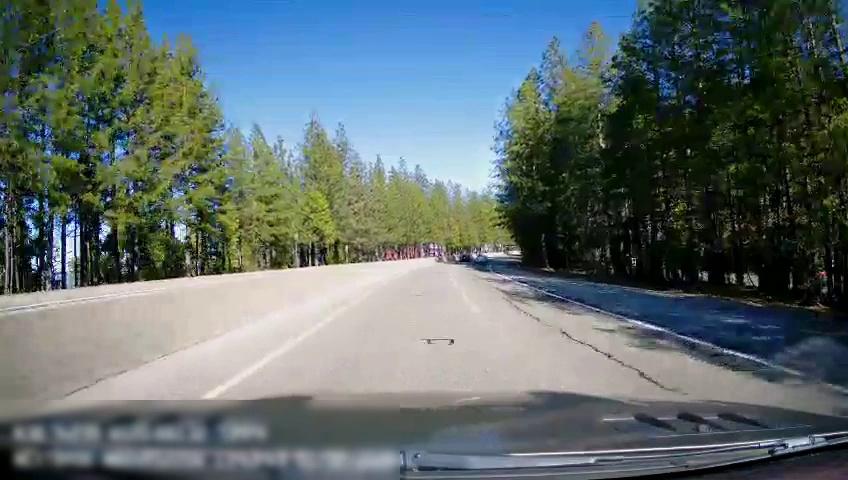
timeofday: Day
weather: Sunny
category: Drivable Space
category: Drivable Space
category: Drivable Space
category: Vehicles | Car
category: Vehicles | Car
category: Lanes | Alternate Lane
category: Lanes | Current Lane
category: Lanes | Alternate Lane
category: Lanes | Opposite Lane